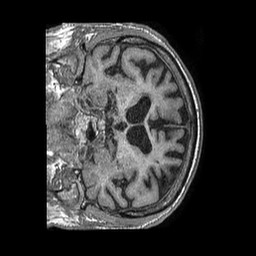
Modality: T1w
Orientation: coronal
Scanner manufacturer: philips
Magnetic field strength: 1.5 T
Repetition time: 0.007593 s
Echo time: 0.003453 s